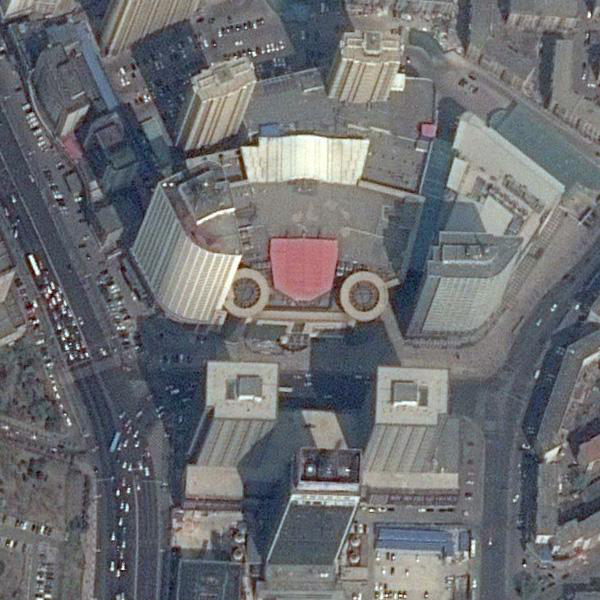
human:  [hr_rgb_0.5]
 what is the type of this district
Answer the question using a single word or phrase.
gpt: commercial